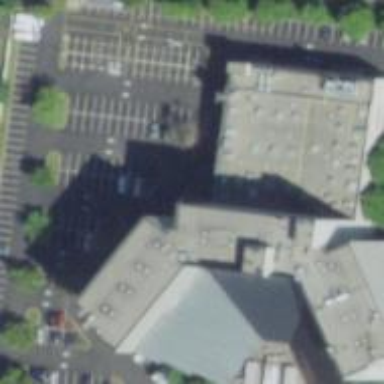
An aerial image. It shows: Part of building is shown in the image.